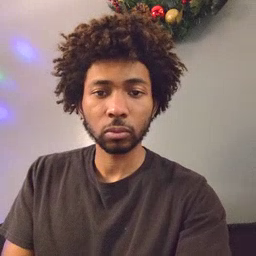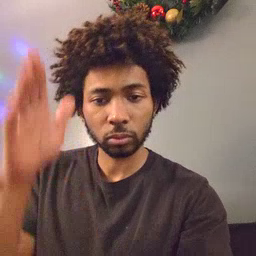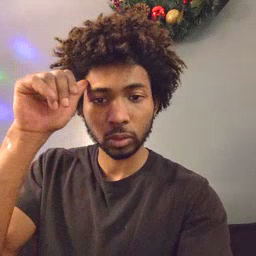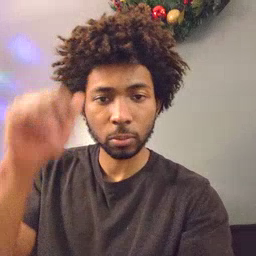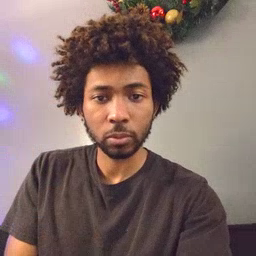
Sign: donkey